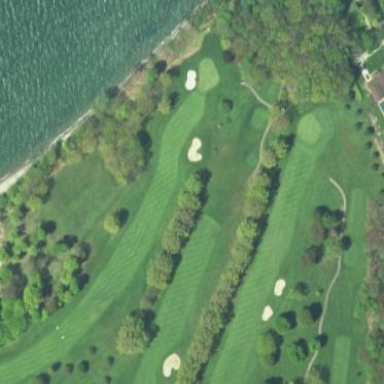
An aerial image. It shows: Golf fairway surrounded by grass.